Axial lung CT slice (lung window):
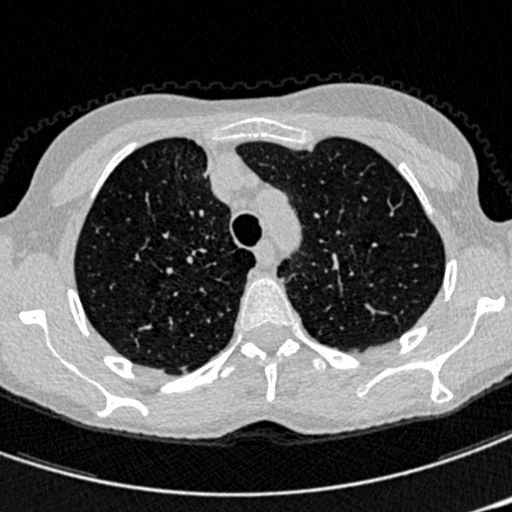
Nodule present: no